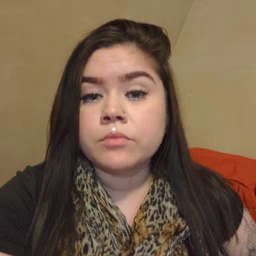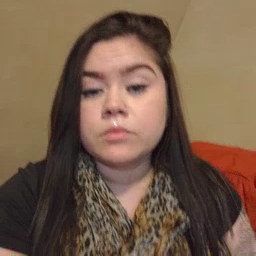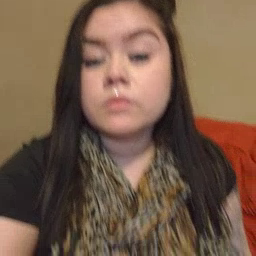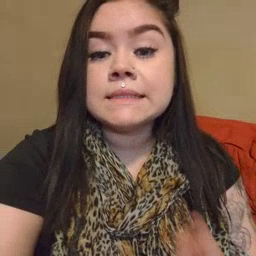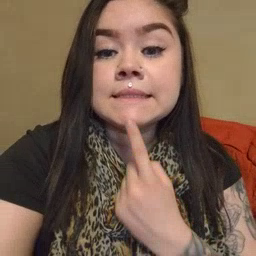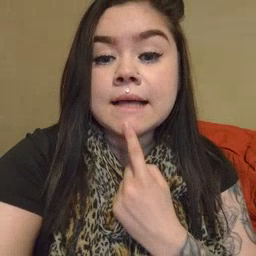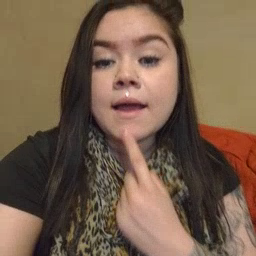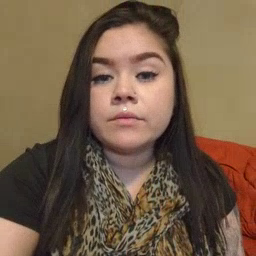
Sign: say